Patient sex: M
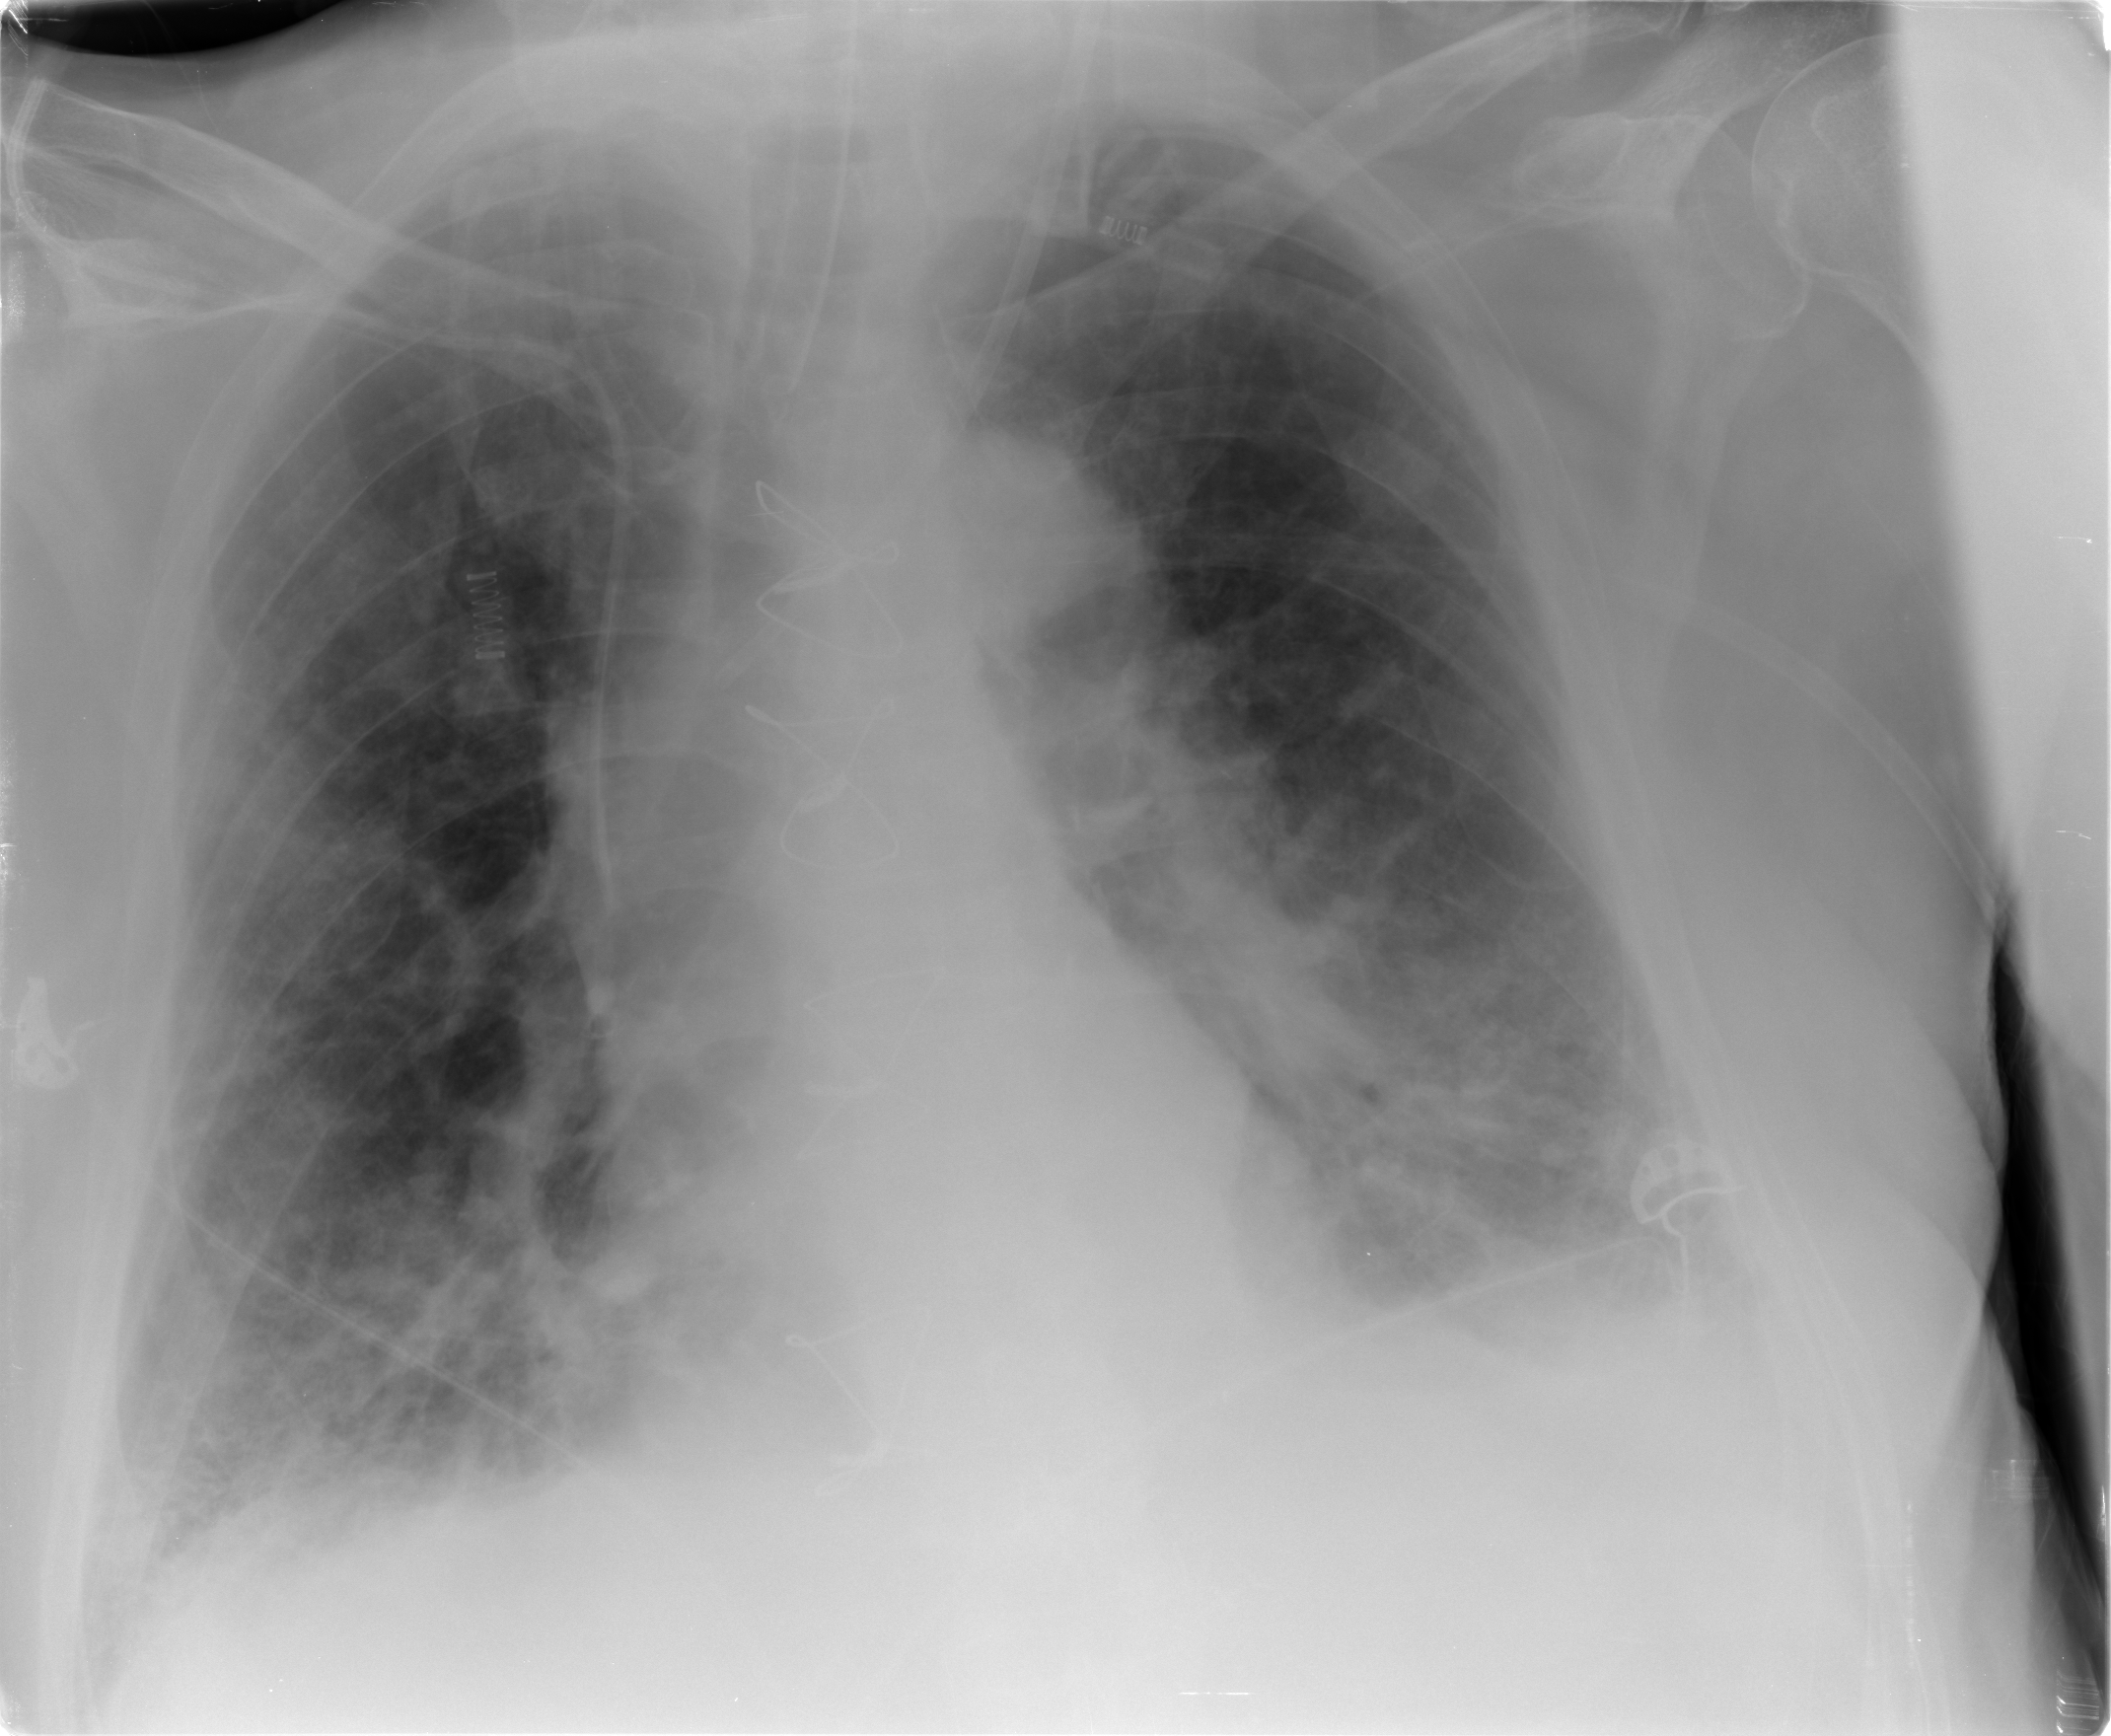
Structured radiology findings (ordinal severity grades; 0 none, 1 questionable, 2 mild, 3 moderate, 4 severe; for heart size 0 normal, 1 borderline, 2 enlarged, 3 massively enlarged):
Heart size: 0
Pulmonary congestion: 2
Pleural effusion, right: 2
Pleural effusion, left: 2
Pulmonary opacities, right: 2
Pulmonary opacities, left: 2
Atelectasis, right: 3
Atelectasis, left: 2